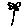
Label: flower